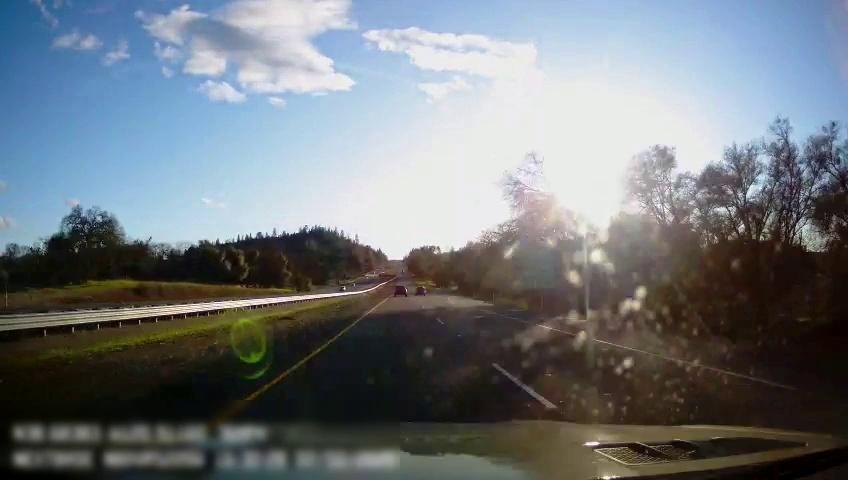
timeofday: Day
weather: Sunny
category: Drivable Space
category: Drivable Space
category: Vehicles | Car
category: Vehicles | Truck
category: Lanes | Current Lane
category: Lanes | Current Lane
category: Lanes | Alternate Lane
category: Traffic | Signs